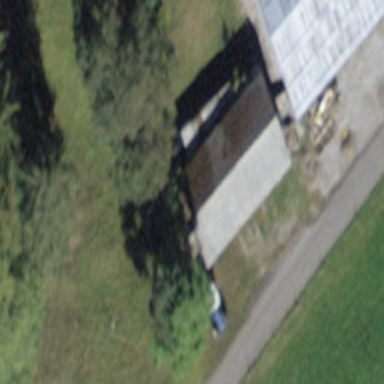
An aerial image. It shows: Shed building.